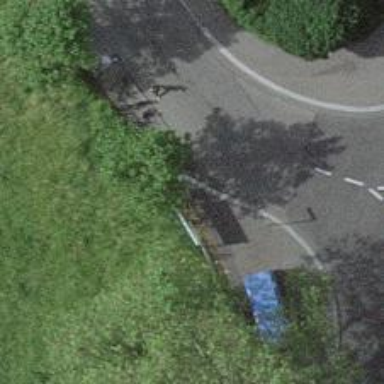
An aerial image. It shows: Bicycle rental service.